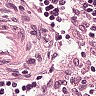
Metastatic tissue present: no